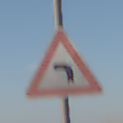
Verkehrszeichen: KurveLinks
Umgebung: Outdoor, Nature
Tageszeit: MorningAfternoon
Wetter: PartlyCloudy
Licht: Natural
Jahreszeit: NotSpecified
Kontrast: HighContrast